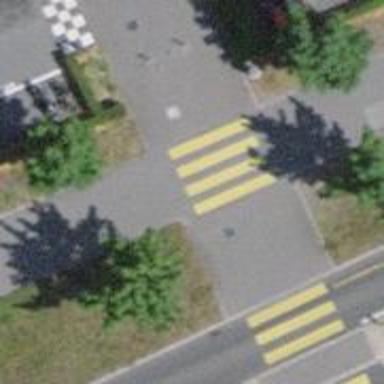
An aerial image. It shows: Footway on traffic island with asphalt surface.